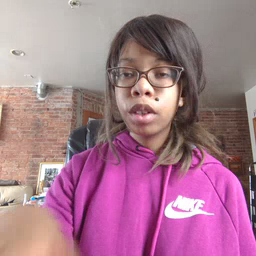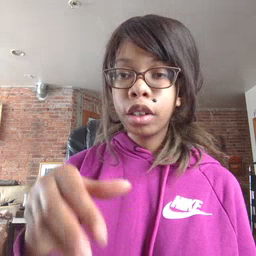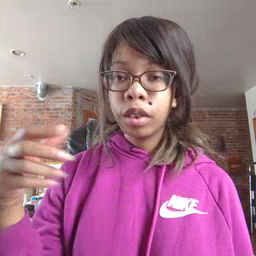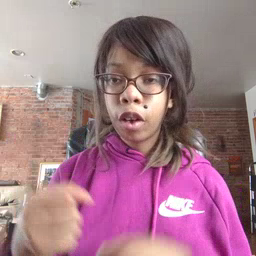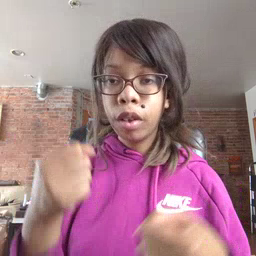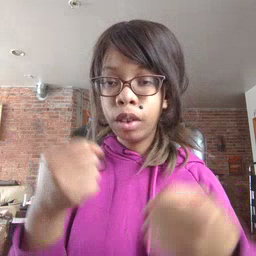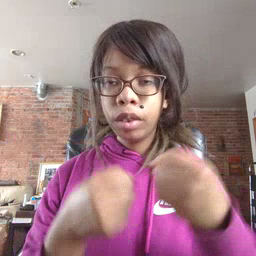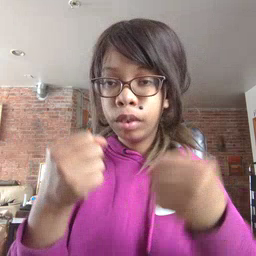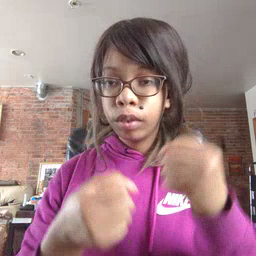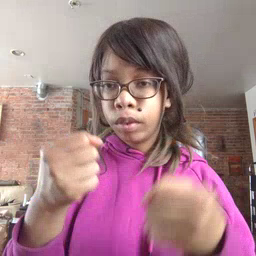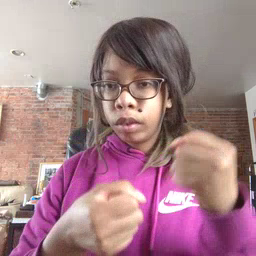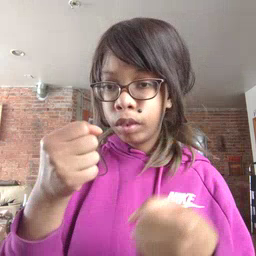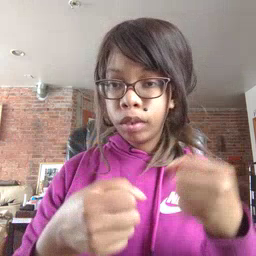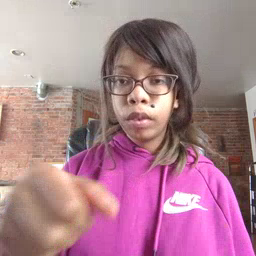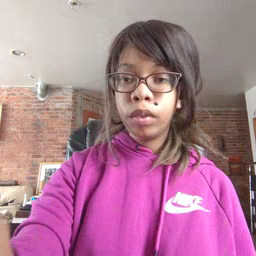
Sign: car